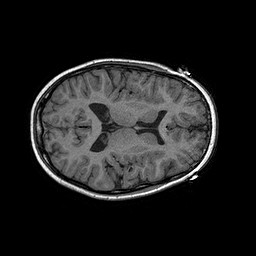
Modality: T1w
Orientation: axial
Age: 9
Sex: female
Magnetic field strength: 3 T